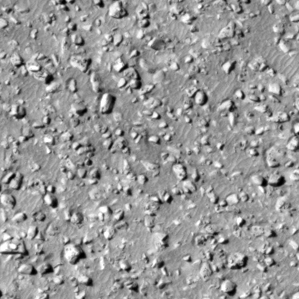
Label: non_frost